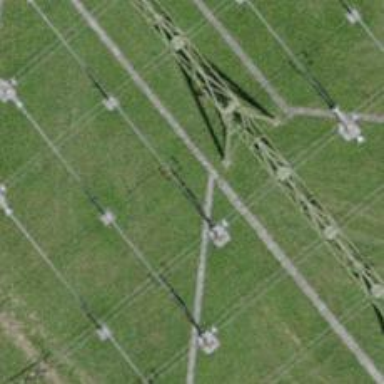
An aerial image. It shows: Switch used for power control.